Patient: sex M, age 65
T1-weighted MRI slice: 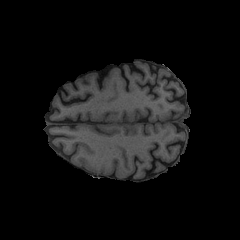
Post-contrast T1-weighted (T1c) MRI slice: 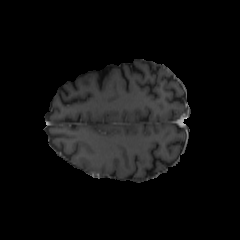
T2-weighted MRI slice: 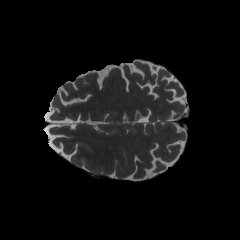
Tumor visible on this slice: no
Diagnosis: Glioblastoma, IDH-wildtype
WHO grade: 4